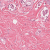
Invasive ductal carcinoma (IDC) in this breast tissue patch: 1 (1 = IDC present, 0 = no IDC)